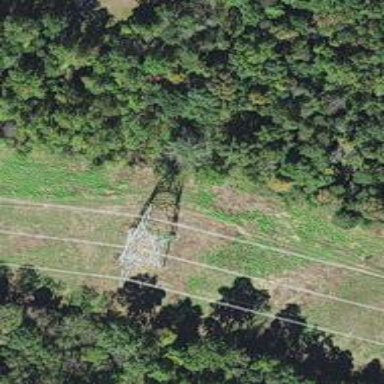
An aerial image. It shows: Power tower.